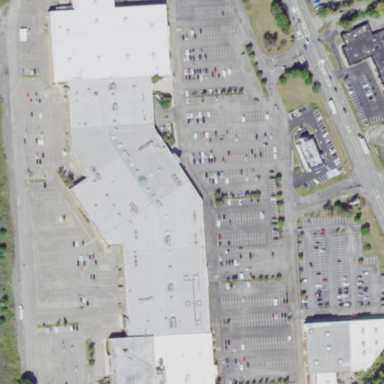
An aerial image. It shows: Retail area.